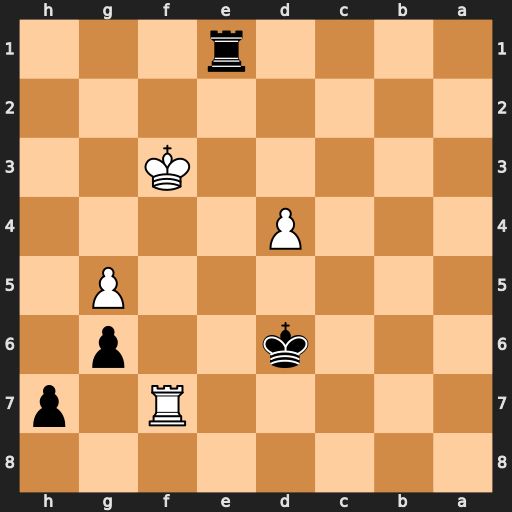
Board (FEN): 8/5R1p/3k2p1/6P1/3P4/5K2/8/4r3
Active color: b
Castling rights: -
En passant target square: -
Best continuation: Rf1+ Ke4 Rxf7